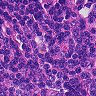
Metastatic tissue present: no